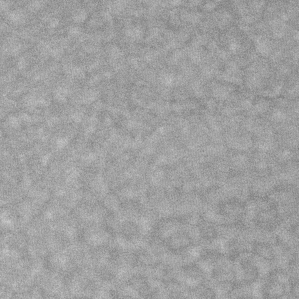
Label: frost